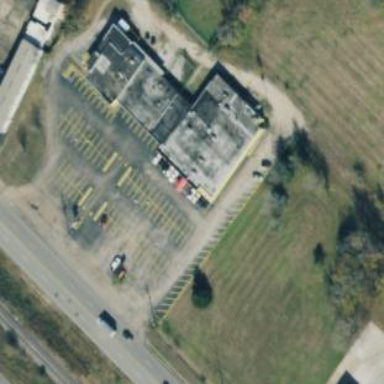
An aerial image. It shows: Commercial building housing strip club.